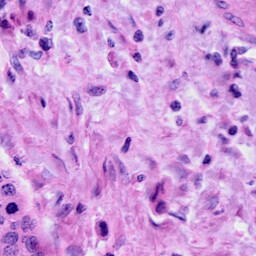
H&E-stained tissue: Cervix